Aerial crown-view tile of a tropical tree (Barro Colorado Island, Panama), acquired 20240918:
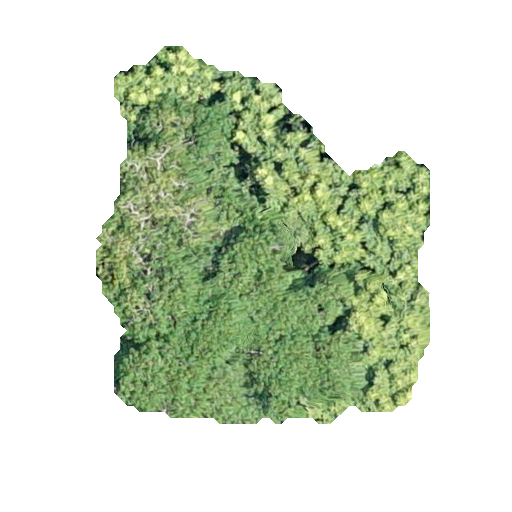
Species: Hura crepitans
GBIF accepted scientific name: Hura crepitans
Crown area: 148.1 m²